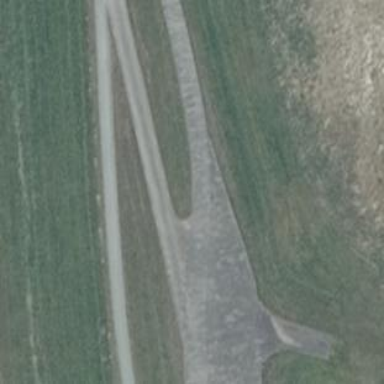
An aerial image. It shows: Asphalt track with grade1 surface.